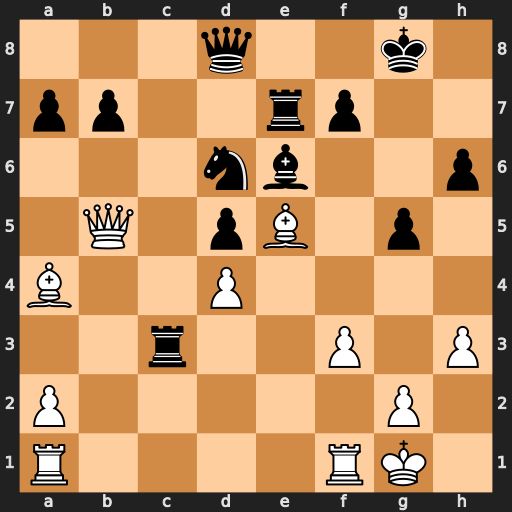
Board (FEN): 3q2k1/pp2rp2/3nb2p/1Q1pB1p1/B2P4/2r2P1P/P5P1/R4RK1
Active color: w
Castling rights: -
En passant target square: -
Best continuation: Qb4 Rec7 Qxd6 Qxd6 Bxd6